Aerial crown-view tile of a tropical tree (Barro Colorado Island, Panama), acquired 20240716:
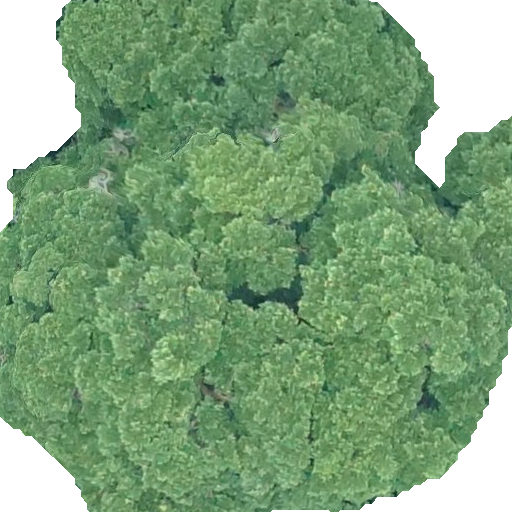
Species: Terminalia amazonia
GBIF accepted scientific name: Terminalia amazonica
Crown area: 388.144 m²